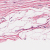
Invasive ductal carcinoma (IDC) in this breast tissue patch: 0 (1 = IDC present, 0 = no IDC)